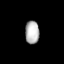
Tissue: lung
Cell type: Fibroblasts
Senescence score: 0.5453
Nuclear area (px): 318
Mean DAPI intensity: 179.255